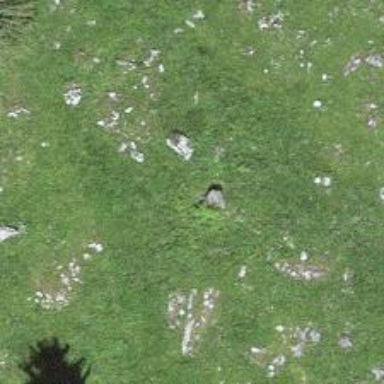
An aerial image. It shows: Needle-leaved tree in natural setting.